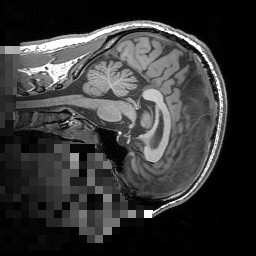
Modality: T1w
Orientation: sagittal
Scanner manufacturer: siemens
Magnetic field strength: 3 T
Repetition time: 1.5 s
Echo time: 0.00291 s